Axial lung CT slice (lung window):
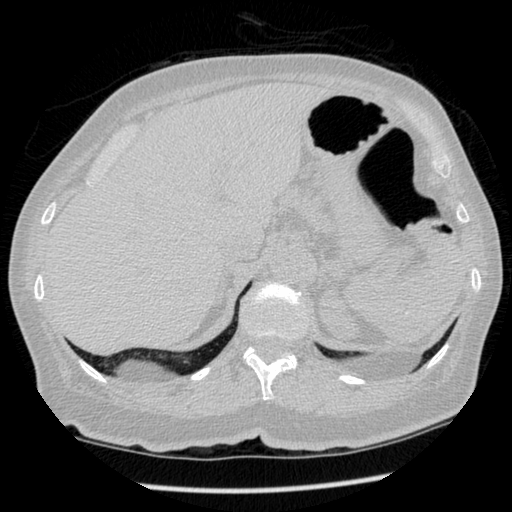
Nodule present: no